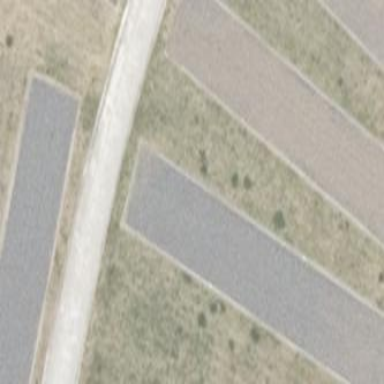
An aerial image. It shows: Historic barrack with gravel surface.